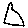
Label: triangle